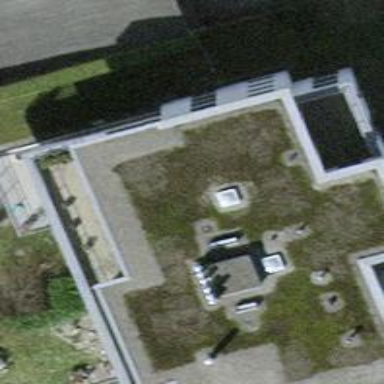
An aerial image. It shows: View of roof of building.